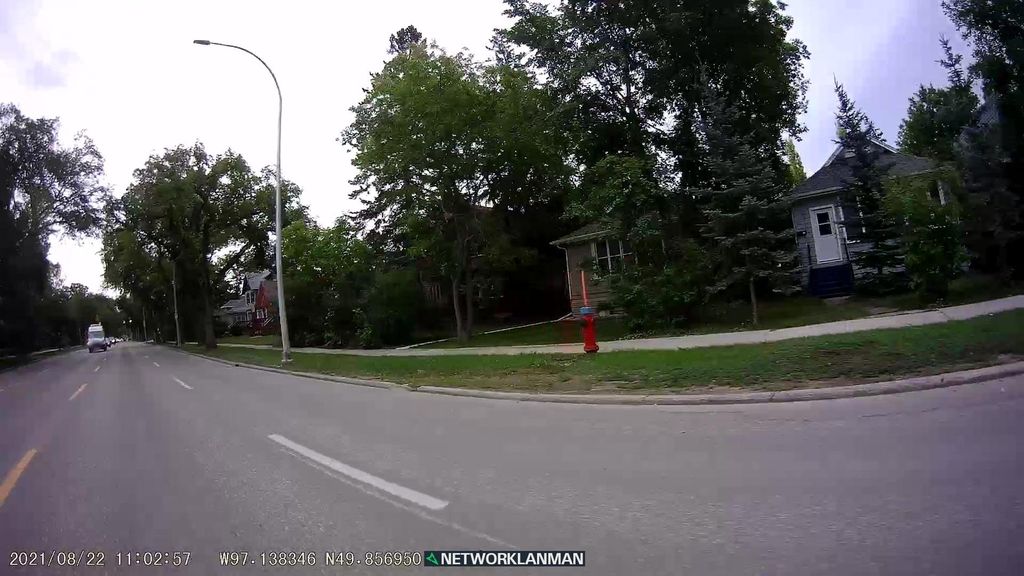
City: winnipeg